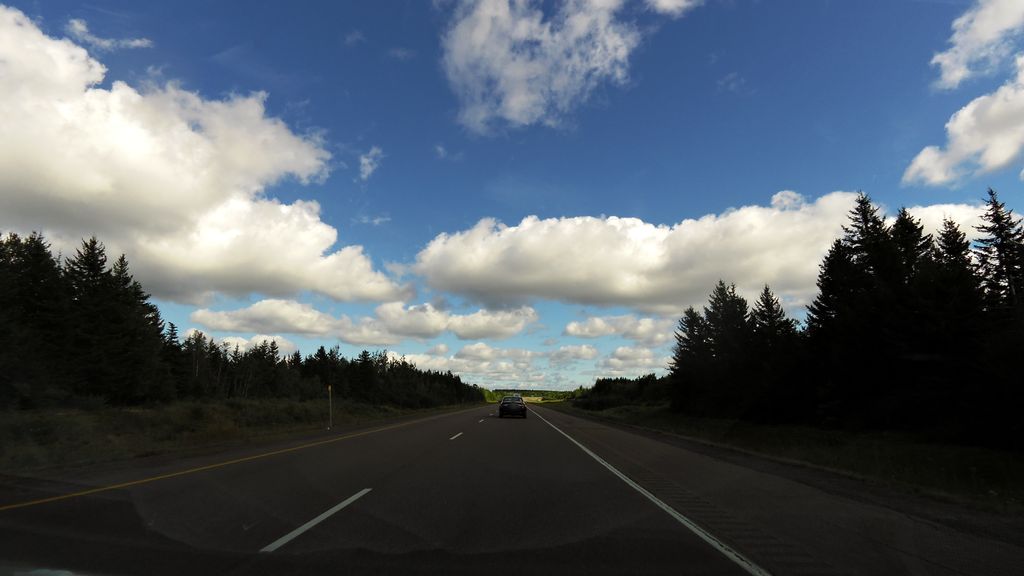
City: charlottetown